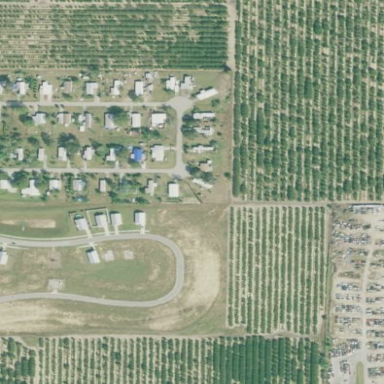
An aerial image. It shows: Orchard.